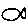
Label: fish